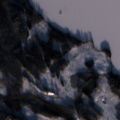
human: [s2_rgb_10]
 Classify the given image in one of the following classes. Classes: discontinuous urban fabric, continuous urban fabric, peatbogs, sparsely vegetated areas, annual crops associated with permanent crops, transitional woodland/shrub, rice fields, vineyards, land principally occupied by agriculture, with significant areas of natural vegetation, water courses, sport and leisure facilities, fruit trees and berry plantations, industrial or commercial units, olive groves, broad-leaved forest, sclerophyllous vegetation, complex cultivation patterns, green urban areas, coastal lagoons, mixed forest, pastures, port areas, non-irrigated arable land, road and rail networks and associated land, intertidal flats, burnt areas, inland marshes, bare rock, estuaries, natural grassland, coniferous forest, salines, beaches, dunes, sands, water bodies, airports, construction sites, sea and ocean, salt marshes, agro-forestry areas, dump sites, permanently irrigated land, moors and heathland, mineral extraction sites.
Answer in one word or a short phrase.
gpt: coniferous forest, mixed forest, transitional woodland/shrub, water bodies